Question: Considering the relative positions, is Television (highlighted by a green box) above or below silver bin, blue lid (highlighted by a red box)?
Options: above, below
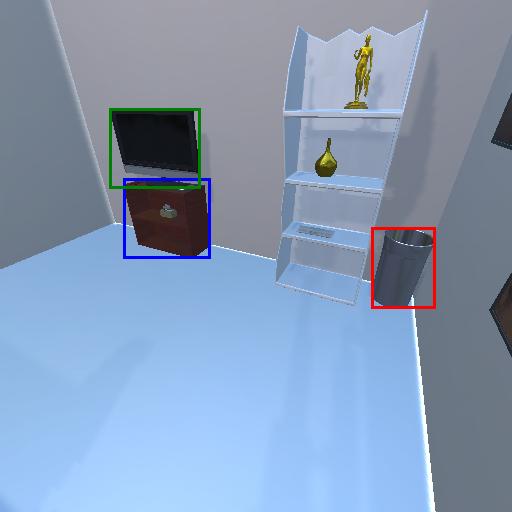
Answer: above